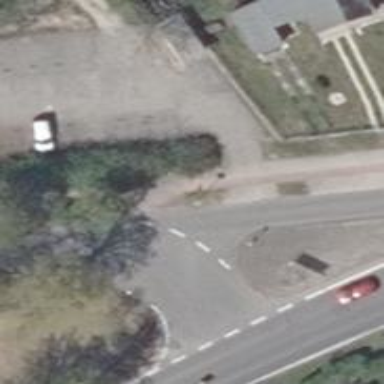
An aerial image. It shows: Concrete driveway.